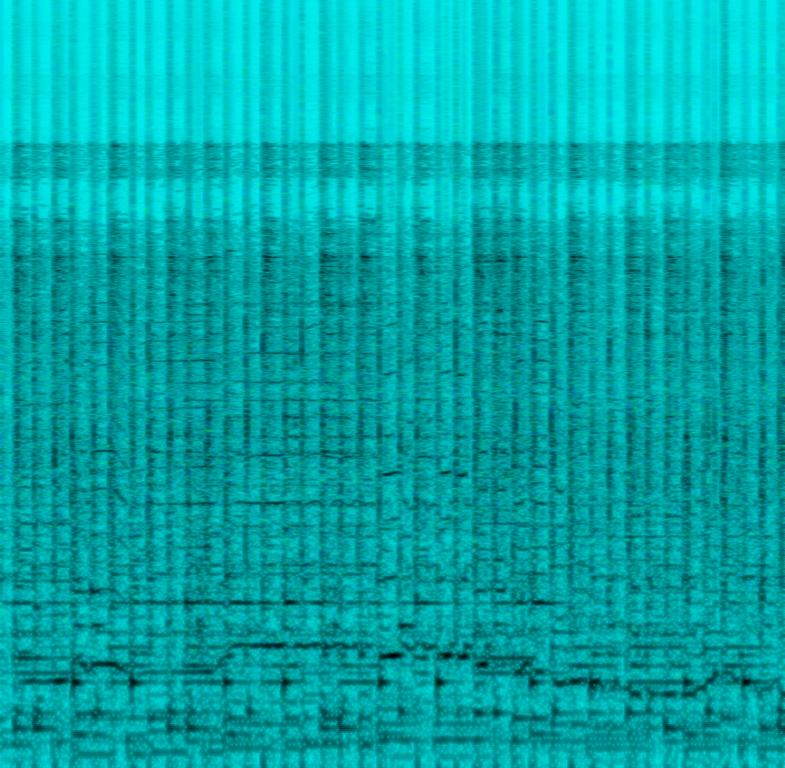
This is a live performance of a Khaliji music piece. There is an orchestra performing the piece. The melody is being played by the oud and the violin. The rhythmic background is composed of various percussive elements such as the riq, the darbuka and performers clapping their hands. The atmosphere is vibrant. This piece could be playing in the background at an Arab cuisine restaurant.